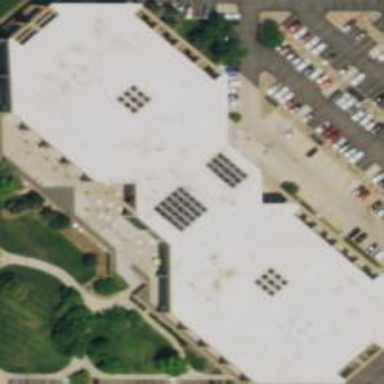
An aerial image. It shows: Office building.